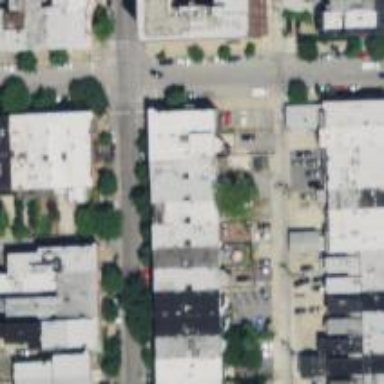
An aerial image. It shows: Alley classified as service road.